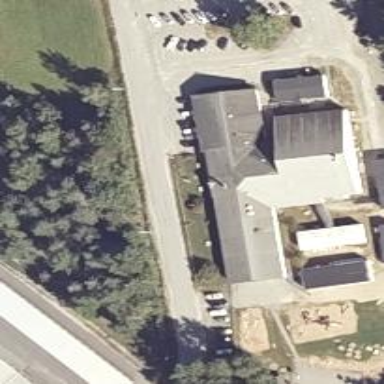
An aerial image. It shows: School building.